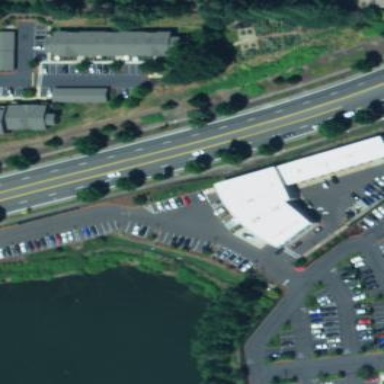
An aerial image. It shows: Car shop building.